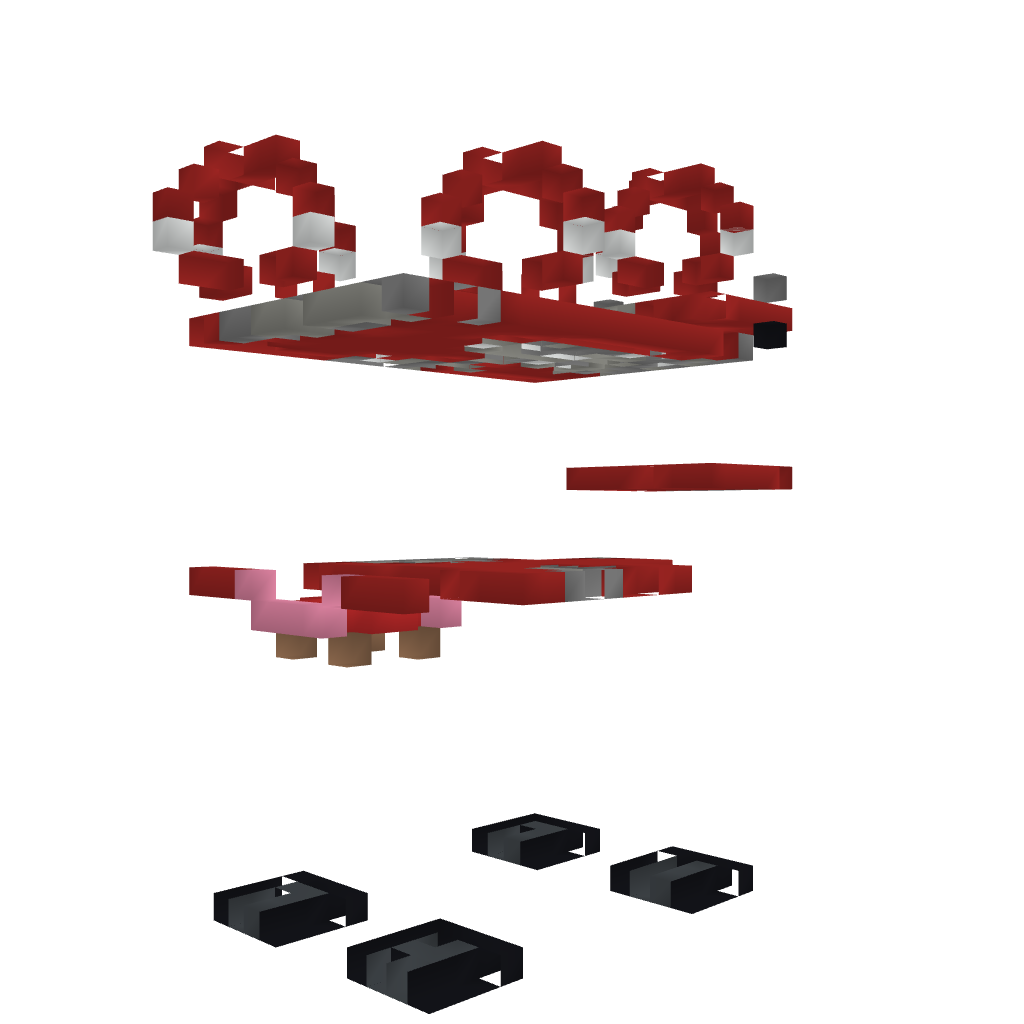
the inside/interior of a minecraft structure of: Mooshroom